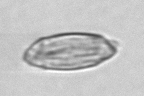
Label: Katodinium_or_Torodinium